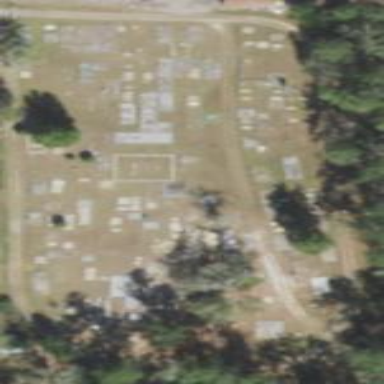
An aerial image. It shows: Cemetery.